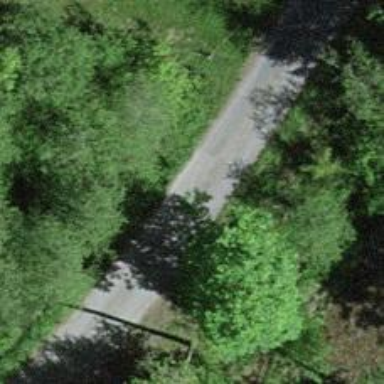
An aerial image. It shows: Unpaved track with grade1 track type.